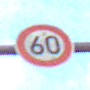
Verkehrszeichen: Geschwindigkeit60
Umgebung: Outdoor, Nature
Tageszeit: SunriseSunset
Wetter: PartlyCloudy
Licht: Natural
Jahreszeit: NotSpecified
Kontrast: LowContrast